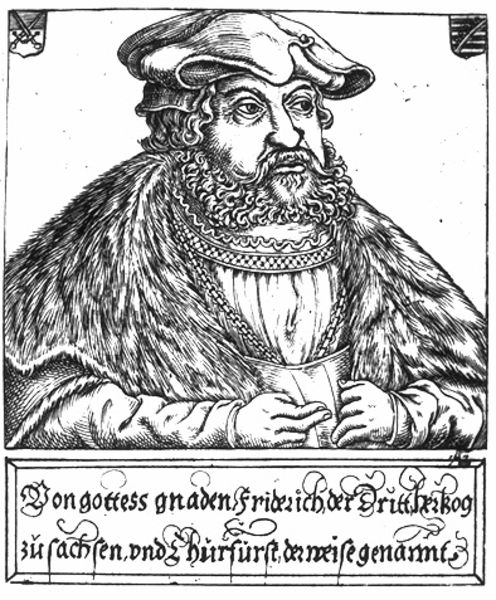
Titel: Bildnis des Kurfürsten Friedrich III. von Sachsen, dem Weisen
Künstler: Balthasar Jenichen
Institution: (Seriendruck)
Schlagwörter: gott, hand, kopf, mann, umhang, weiß, finger, grau, haar, hut, mund, nase, schwarz, symbol, zeichnung, blick, haube, bart, hemd, kappe, mütze, arm, augen, bluse, gesicht, halten, kragen, pelz, vollbart, ärmel, bild, bildnis, herr, hände, portrait, porträt, haare, mantel, reich, kaufmann, blatt, augenbrauen, brustbild, locken, renaissance, fell, kopfbedeckung, holzschnitt, schrift, kette, grafik, graphik, friedrich, könig, dick, füllig, inschrift, deutsch, oberkörper, halskette, striche, schild, druck, druckgraphik, schwarzweiss, druckgrafik, radierung, stich, dreiviertel, schwert, schwerter, text, fürst, wappen, brief, profan, wams, herzog, beleibt, dürer, breit, schriftstück, kupferstich, altdeutsch, legende, kurfürst, sachsen, rauschebart, gnade, feist, gottes, part, brustbildnis, fridrich, fellmantel, große augen, wapen, gnaden, friderich, lutherzeit, friedrich der dritte, kurfü+rst